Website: bh-photo
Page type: cart
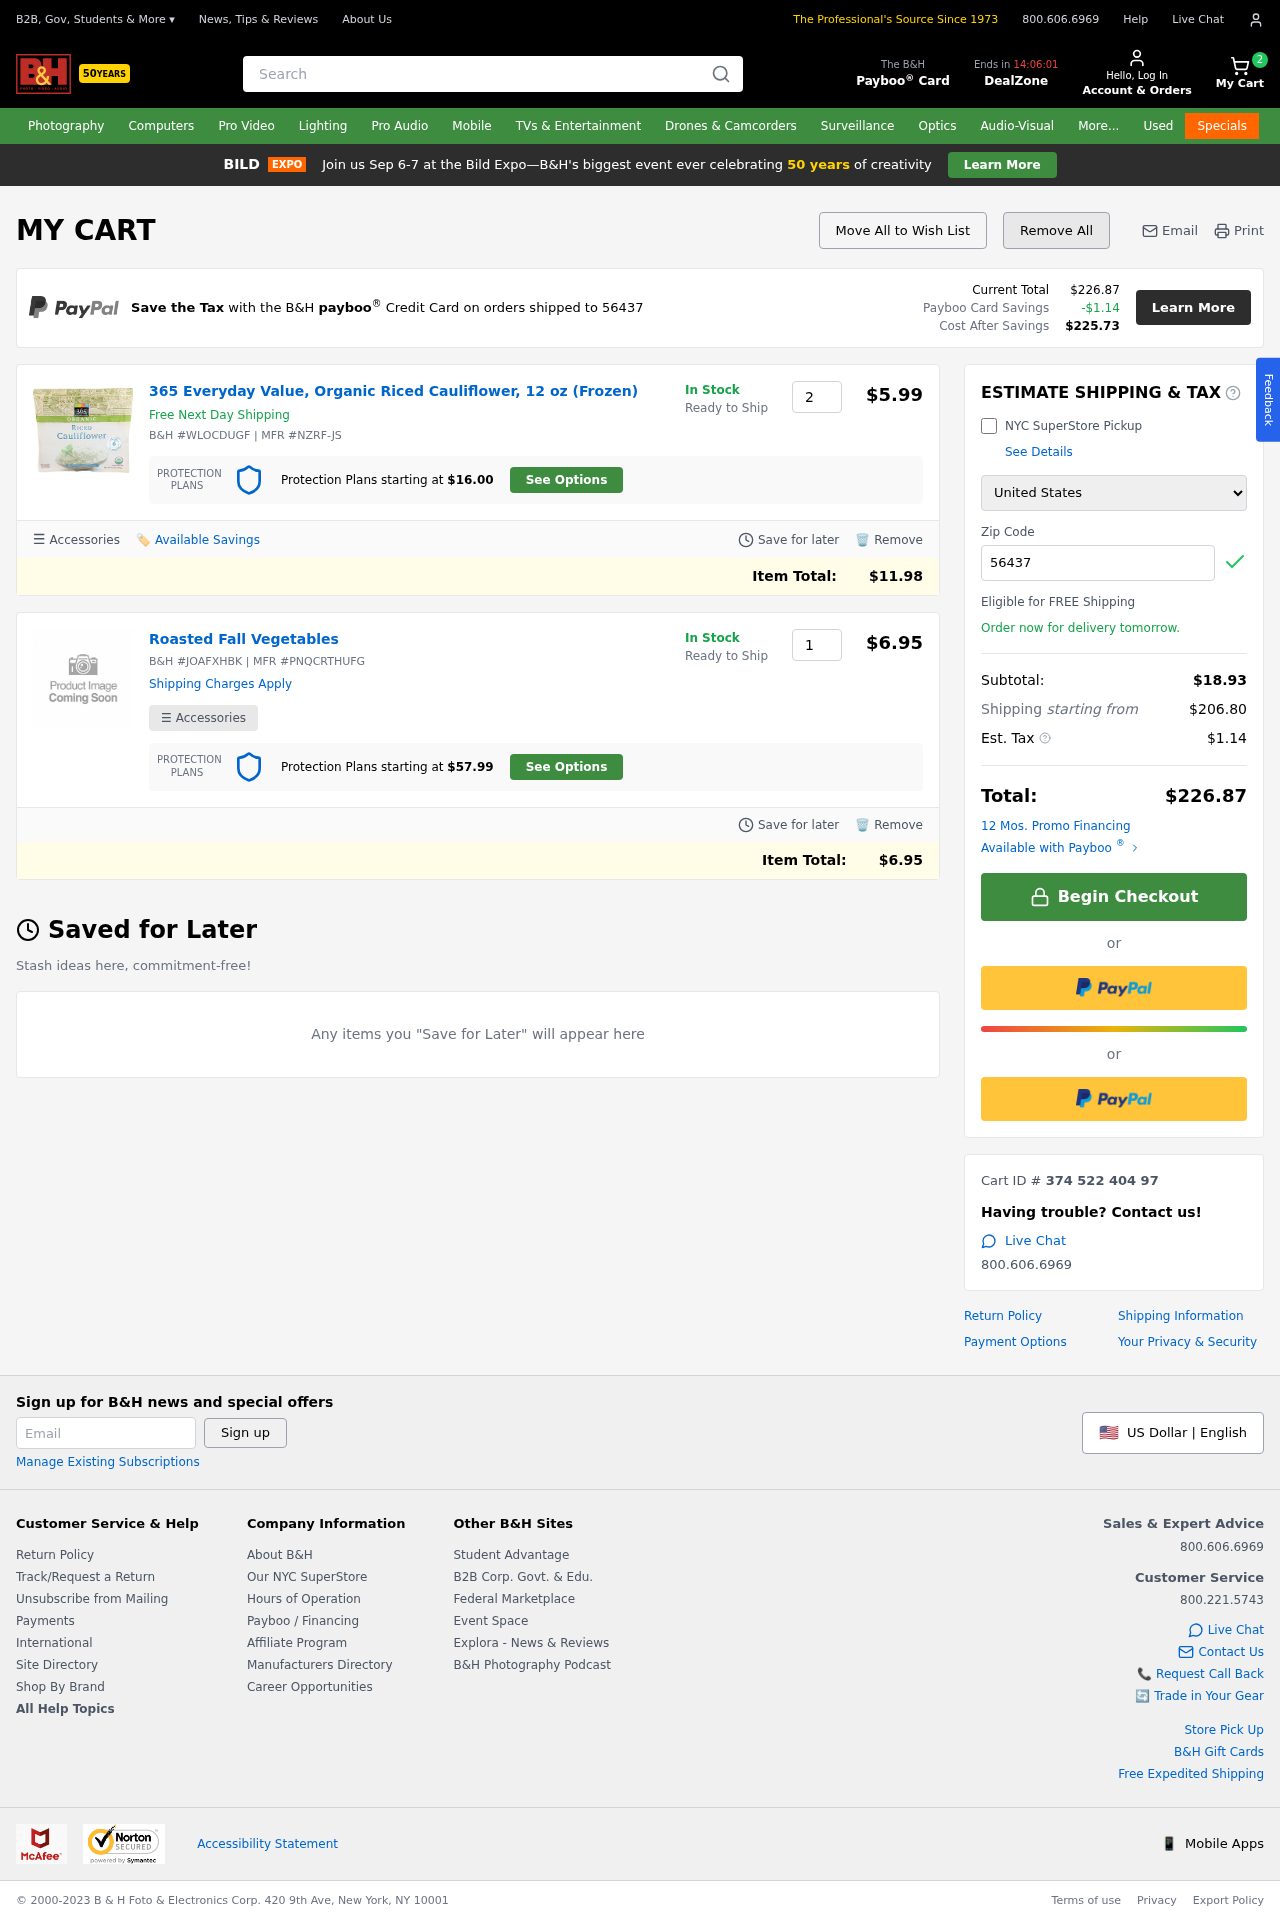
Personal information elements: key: PII_COUNTRY
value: United States
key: PII_POSTCODE
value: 56437
Product elements: key: PRODUCT1_NAME
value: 365 Everyday Value, Organic Riced Cauliflower, 12 oz (Frozen)
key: PRODUCT1_PRICE
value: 5.99
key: PRODUCT1_QUANTITY
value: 2
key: PRODUCT2_NAME
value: Roasted Fall Vegetables
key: PRODUCT2_PRICE
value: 6.95
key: PRODUCT2_QUANTITY
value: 1
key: PRODUCT1_ITEM_TOTAL
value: $11.98
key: PRODUCT2_ITEM_TOTAL
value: $6.95
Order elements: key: ORDER_NUM_ITEMS
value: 2
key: ORDER_TOTAL
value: $226.87
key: ORDER_TAX
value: -$1.14
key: ORDER_TAX
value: $1.14
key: ORDER_TOTAL_AFTER_SAVINGS
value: $225.73
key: ORDER_SUBTOTAL
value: $18.93
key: ORDER_SHIPPING_COST
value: $206.80
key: ORDER_ID
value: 374 522 404 97
Search elements: key: HEADER_SEARCH
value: Search